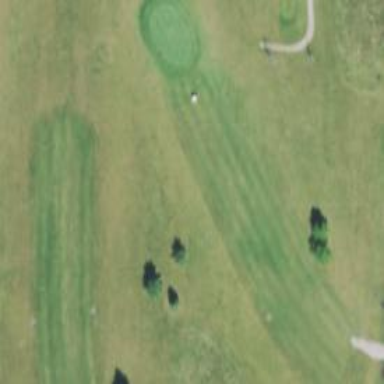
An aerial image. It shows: View of golf hole.